Question: I have multiple GPS tracks(vector of 2d latitude, longitude coordinates) that I have created using my mobile device. They have different lengths and directions. I want to average this tracks and create just a single one. As a first step I would like to select only the points that are in a certain area. For example in the image bellow I want to select only the points that are between the grey lines.

Given the fact that the tracks might have different shapes and positioning would a bounding rectangle approach make sense? Are there better algorithms to do this?
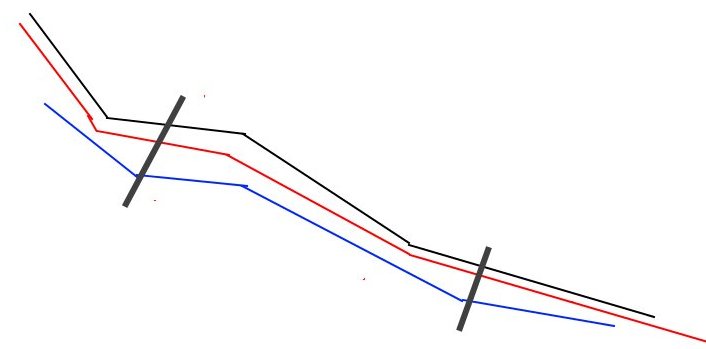
Answer: I would suggest taking a look into these classes for practical use :
<URL>
<URL>